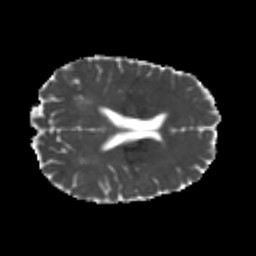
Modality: MD
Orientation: axial
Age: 20
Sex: male
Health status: healthy
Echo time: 0.074 s